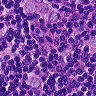
Metastatic tissue present: yes